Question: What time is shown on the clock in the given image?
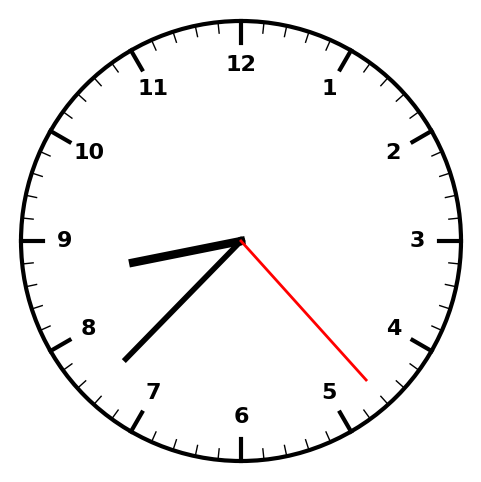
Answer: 08:37:23